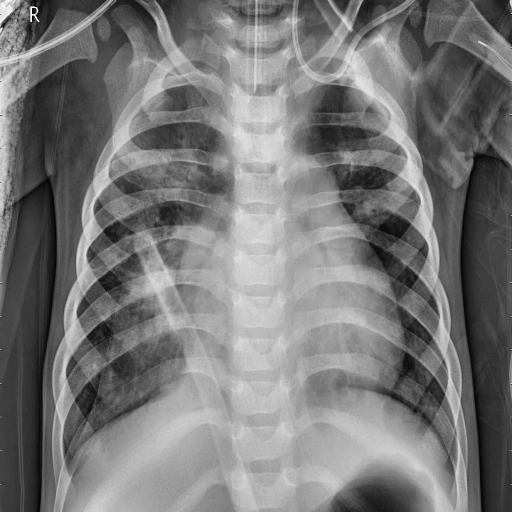
Finding: PNEUMONIA